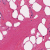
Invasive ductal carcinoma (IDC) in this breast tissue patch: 0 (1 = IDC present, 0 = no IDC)